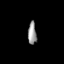
Tissue: skin
Cell type: T cells
Senescence score: 0.6761
Nuclear area (px): 188
Mean DAPI intensity: 152.931